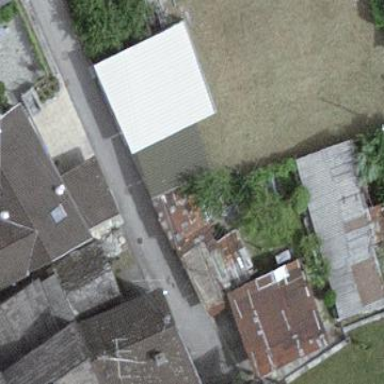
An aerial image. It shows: Shed.